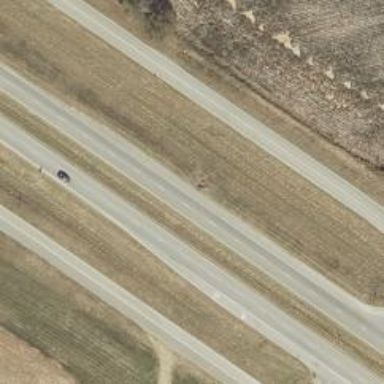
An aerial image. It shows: Asphalt trunk link road.